【题型】选择题　【知识点】函数　【难度】easy
如果 $k < 0$，那么函数 $y = kx$ 与 $y = \frac{k}{x}$ 在同一坐标系中的图象是( \quad )

\vspace{0.5cm}

A.

B.

C.

D.

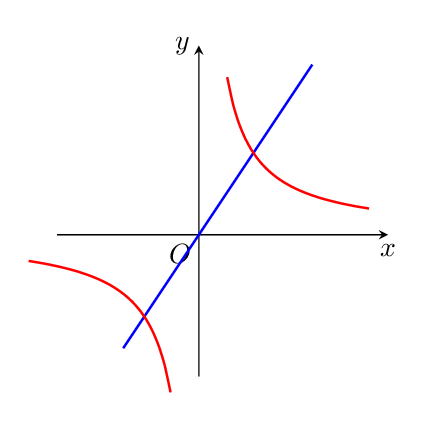
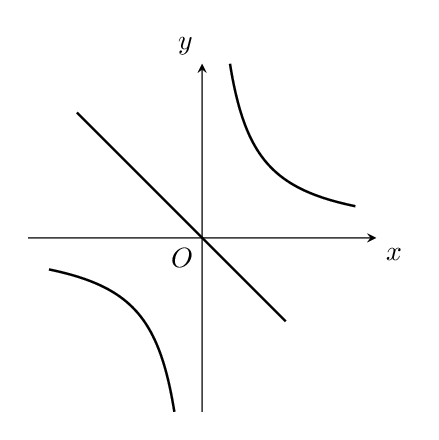
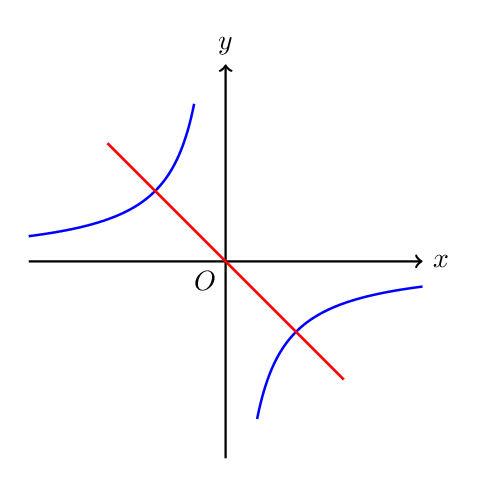
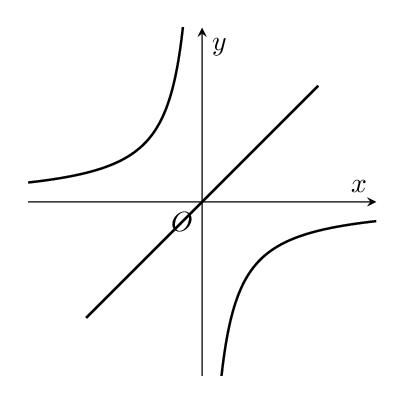
【解答】

\noindent \textbf{【答案】} C

\vspace{0.2cm}
\noindent \textbf{【分析】} 根据$k$的符号可以确定函数$y=kx$与$y=\dfrac{k}{x}$在同一坐标系中的图象所经过的象限．

\vspace{0.2cm}
\noindent \textbf{【解答】} 解：$\because k<0$，
$\therefore$函数$y=kx$经过第二、四象限，且过原点，故$A$、$D$错误；
$\because k<0$，
$\therefore$函数$y=\dfrac{k}{x}$经过第二、四象限，故$B$错误；
故选：$C$．

\vspace{0.2cm}
\noindent \textbf{【点评】} 本题主要考查了正比例函数的图象性质和反比例函数的图象性质，要掌握它们的性质才能灵活解题．